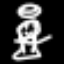
Label: angel